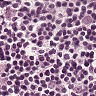
Metastatic tissue present: yes